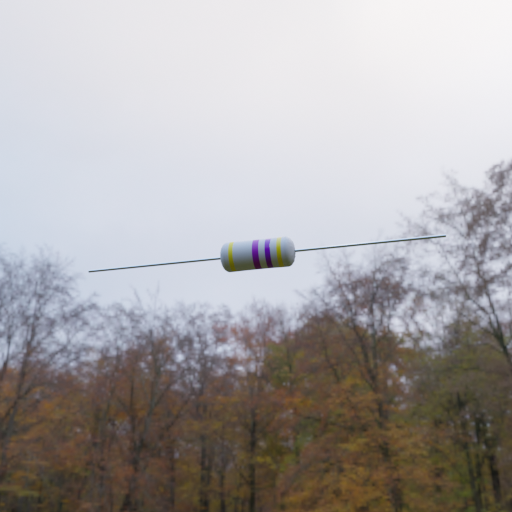
Resistor colour bands (in order): yellow, violet, violet, yellow